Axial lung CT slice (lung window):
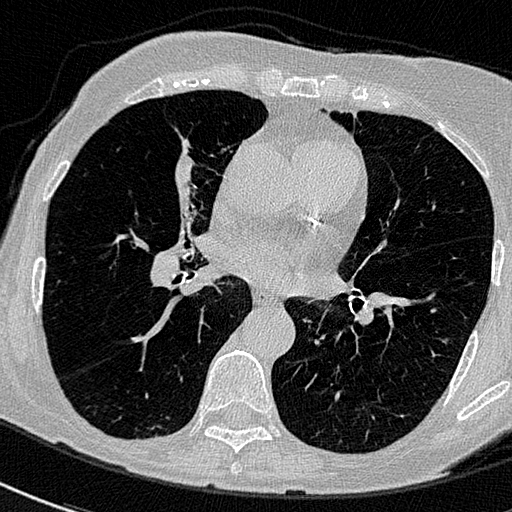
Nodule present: no